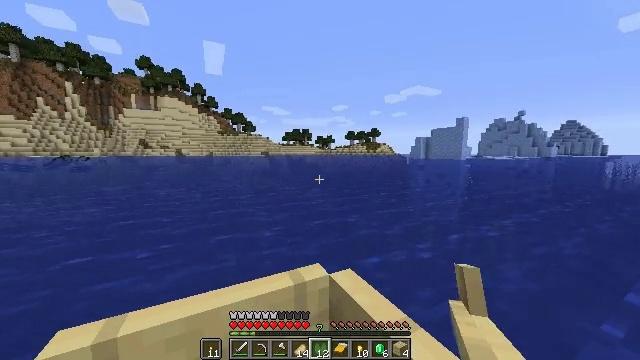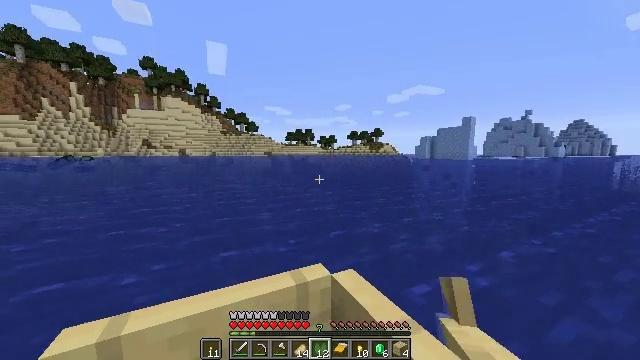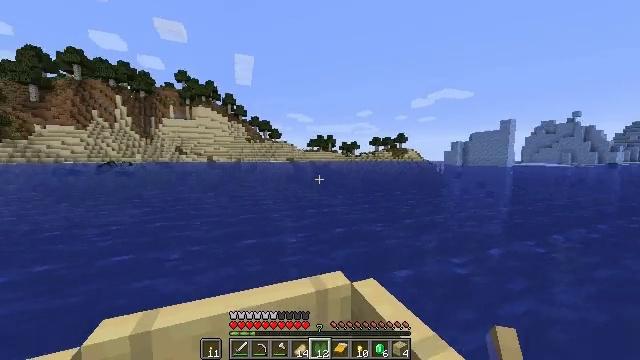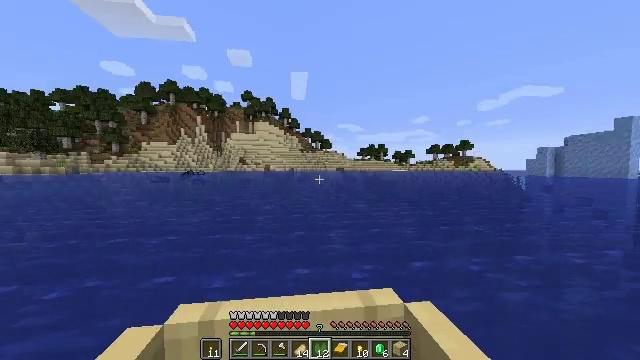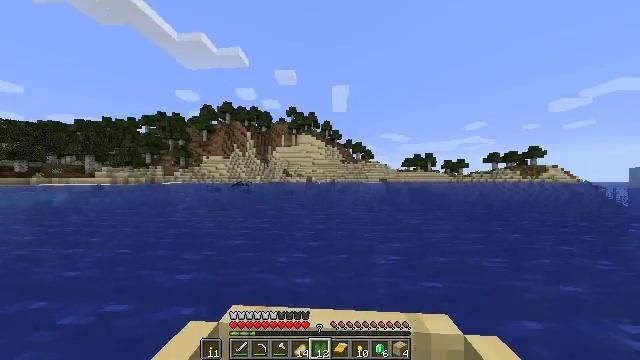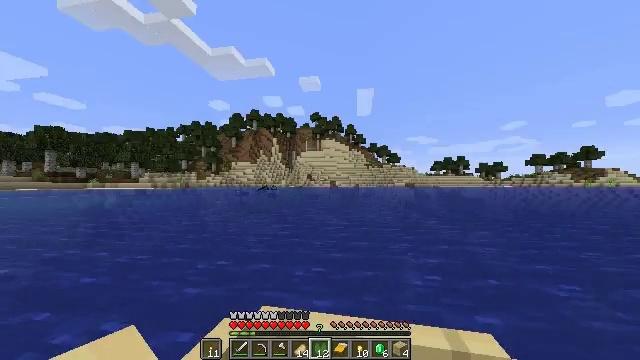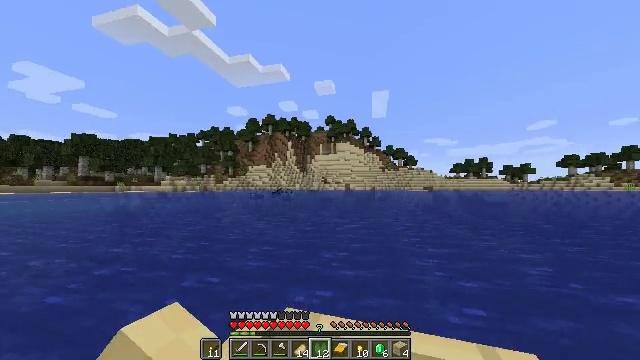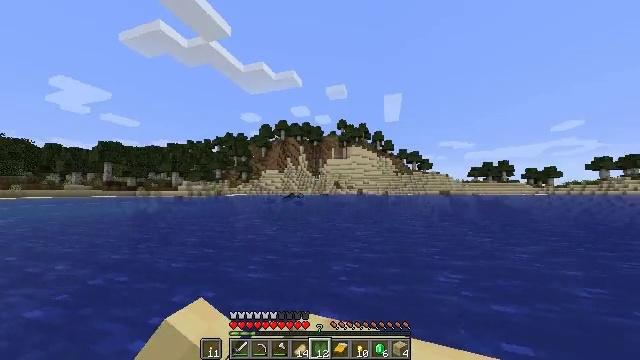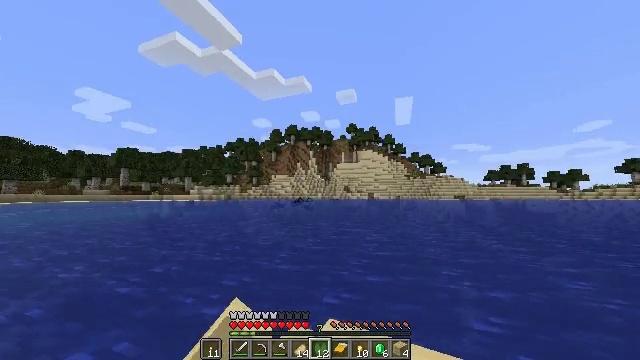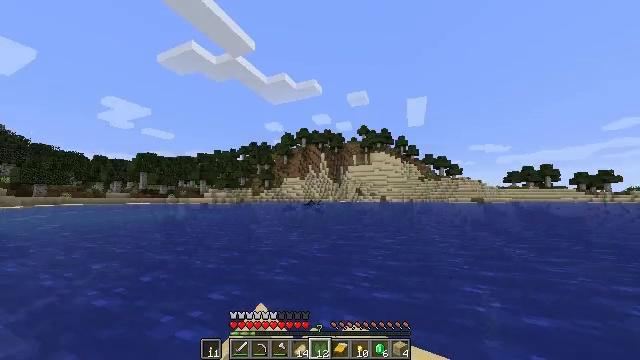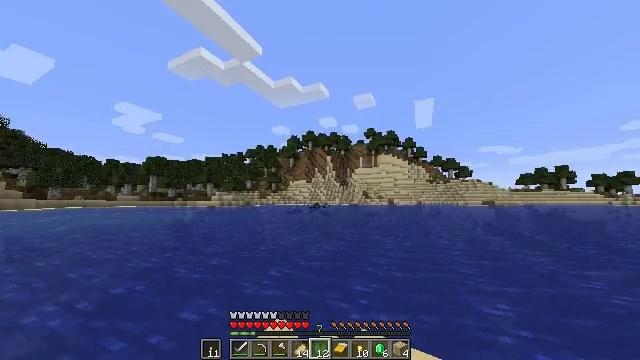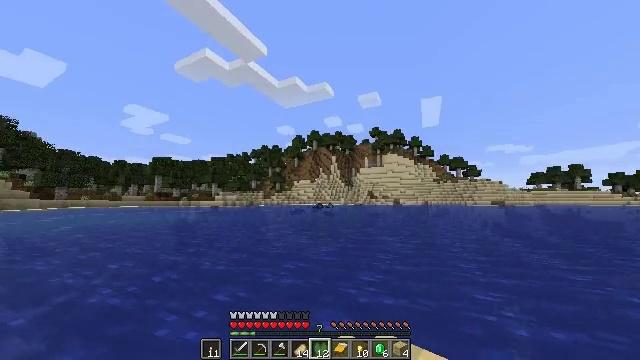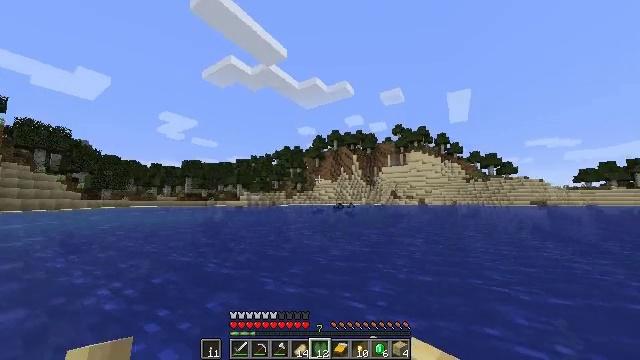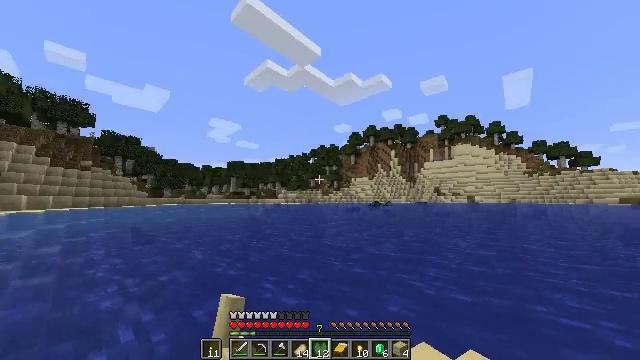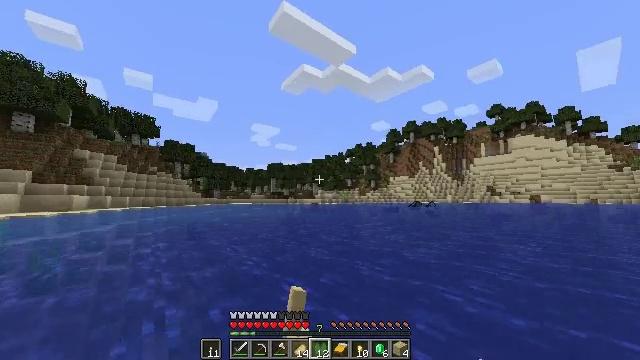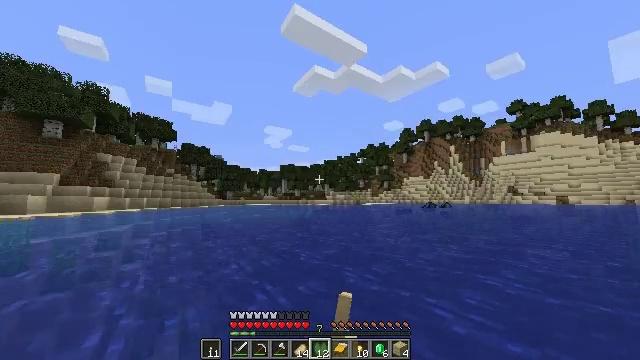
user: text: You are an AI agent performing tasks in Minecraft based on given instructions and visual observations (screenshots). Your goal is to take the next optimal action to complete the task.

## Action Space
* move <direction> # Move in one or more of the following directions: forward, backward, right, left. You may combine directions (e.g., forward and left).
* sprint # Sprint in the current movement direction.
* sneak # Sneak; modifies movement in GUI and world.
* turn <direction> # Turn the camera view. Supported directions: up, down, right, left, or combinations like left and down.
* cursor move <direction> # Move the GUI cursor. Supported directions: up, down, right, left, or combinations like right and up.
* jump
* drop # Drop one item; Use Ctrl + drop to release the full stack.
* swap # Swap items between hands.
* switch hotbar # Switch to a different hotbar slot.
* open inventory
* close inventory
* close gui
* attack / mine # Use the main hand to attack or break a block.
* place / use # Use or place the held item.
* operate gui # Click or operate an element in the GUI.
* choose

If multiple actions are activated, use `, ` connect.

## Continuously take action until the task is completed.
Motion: motion action
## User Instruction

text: Remove a lily pad from the inventory.
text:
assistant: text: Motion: move forward, sprint
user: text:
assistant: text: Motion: move forward, sprint, turn left and up
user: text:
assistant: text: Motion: move forward and move right, sprint, turn left and up
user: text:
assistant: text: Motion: move forward and move right, sprint, turn left and up
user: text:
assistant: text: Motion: move forward and move right, sprint, turn left and up
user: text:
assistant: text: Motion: move forward, sprint, turn left
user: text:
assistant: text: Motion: move forward, sprint, turn left and up
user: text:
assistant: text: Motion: move forward, sprint, turn left and up
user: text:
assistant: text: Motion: move forward, sprint, turn left
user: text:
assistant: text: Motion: move forward, sprint, turn left
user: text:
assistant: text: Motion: move forward, sprint, turn left
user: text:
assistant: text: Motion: move forward, sprint, turn left
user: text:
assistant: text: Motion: move forward, sprint, turn left
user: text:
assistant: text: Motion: move forward, sprint, turn left
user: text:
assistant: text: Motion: move forward, sprint, turn left
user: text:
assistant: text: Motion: move forward, sprint
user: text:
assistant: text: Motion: move forward, sprint, turn left
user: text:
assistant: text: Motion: move forward, sprint, turn right
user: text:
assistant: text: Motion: move forward, sprint, turn right
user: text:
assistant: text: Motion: move forward, sprint, turn right and down
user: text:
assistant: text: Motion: move forward, sprint, turn right and down
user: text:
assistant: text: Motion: move forward, sprint, turn right and down
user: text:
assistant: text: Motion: move forward, sprint, turn right
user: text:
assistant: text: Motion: move forward, sprint, turn right
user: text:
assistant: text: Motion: move forward, sprint, turn right and down
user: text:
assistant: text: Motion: move forward, sprint, turn right and down
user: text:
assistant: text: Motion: move forward, sprint, turn right
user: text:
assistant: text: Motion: move forward, sprint
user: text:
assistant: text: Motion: move forward, sprint
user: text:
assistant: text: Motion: move forward, sprint, turn right